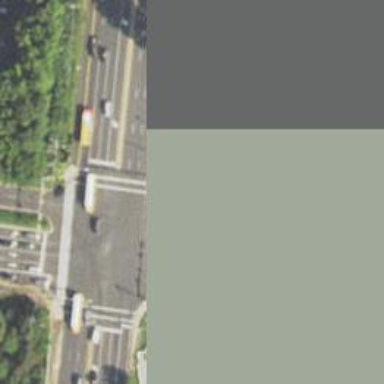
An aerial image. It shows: Zebra crossing on the road.